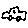
Label: car